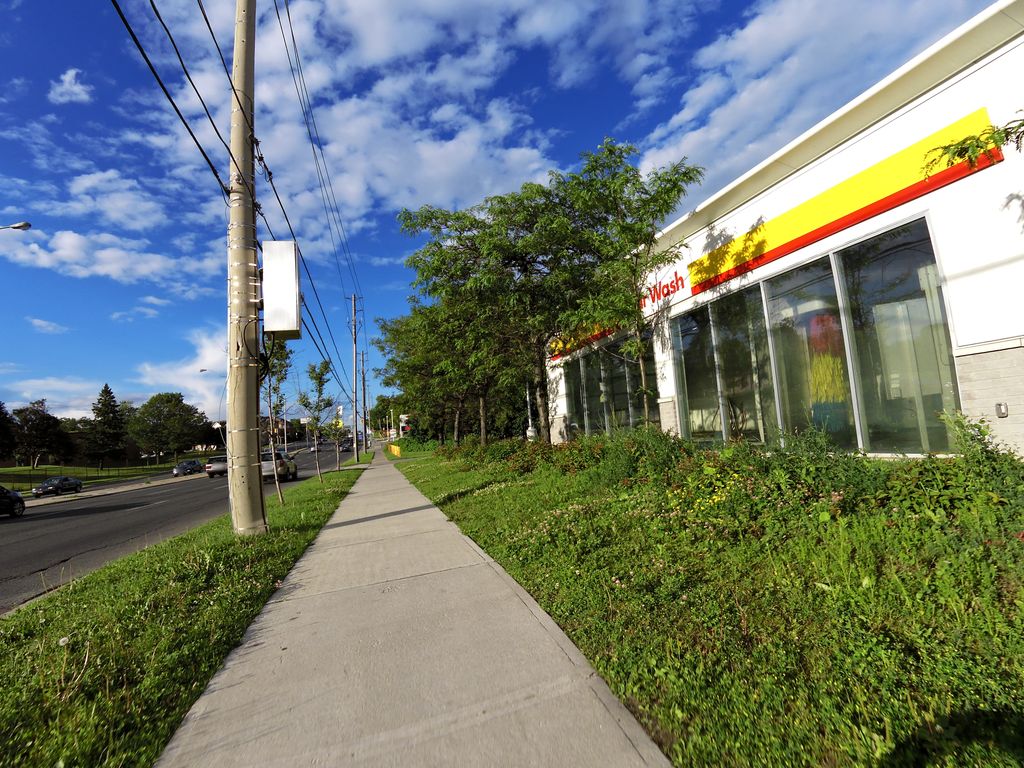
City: toronto